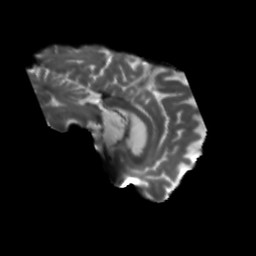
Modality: T2w
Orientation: sagittal
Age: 74
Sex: male
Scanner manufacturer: siemens
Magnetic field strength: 3 T
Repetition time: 5.25 s
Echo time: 0.08 s